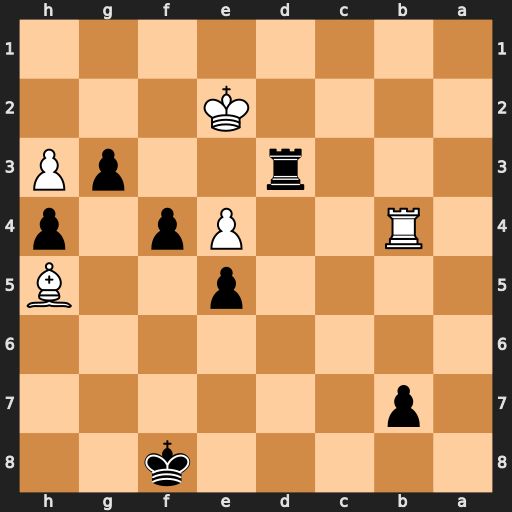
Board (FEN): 5k2/1p6/8/4p2B/1R2Pp1p/3r2pP/4K3/8
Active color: b
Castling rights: -
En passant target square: -
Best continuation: Re3+ Kf1 f3 Bxf3 Rxf3+